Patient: sex F, age 53
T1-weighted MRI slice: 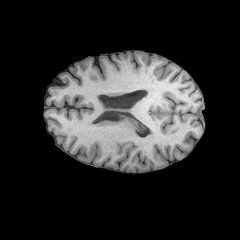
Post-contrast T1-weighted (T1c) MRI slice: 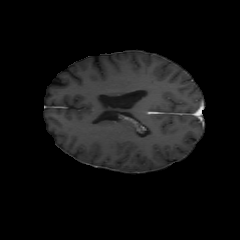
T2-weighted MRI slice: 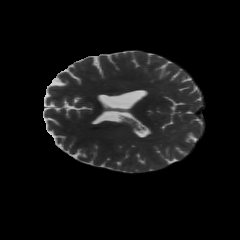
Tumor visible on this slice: yes
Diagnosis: Astrocytoma, IDH-wildtype
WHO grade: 3